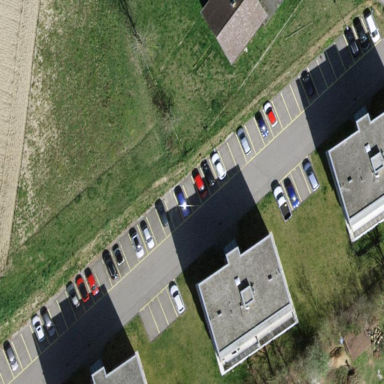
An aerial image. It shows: Parking area.